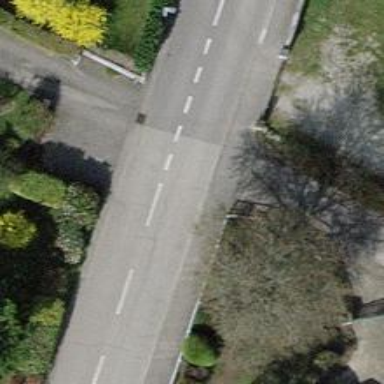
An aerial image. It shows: Alley classified as service road.